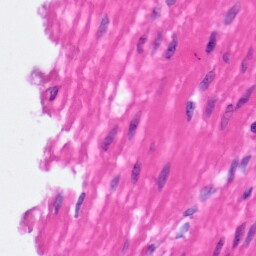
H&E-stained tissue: Pancreatic